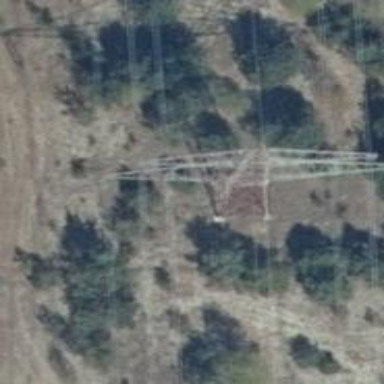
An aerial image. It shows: Power tower.